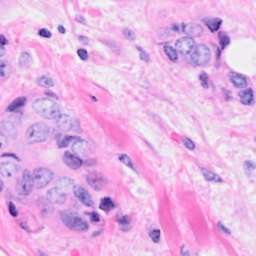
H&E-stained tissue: Breast